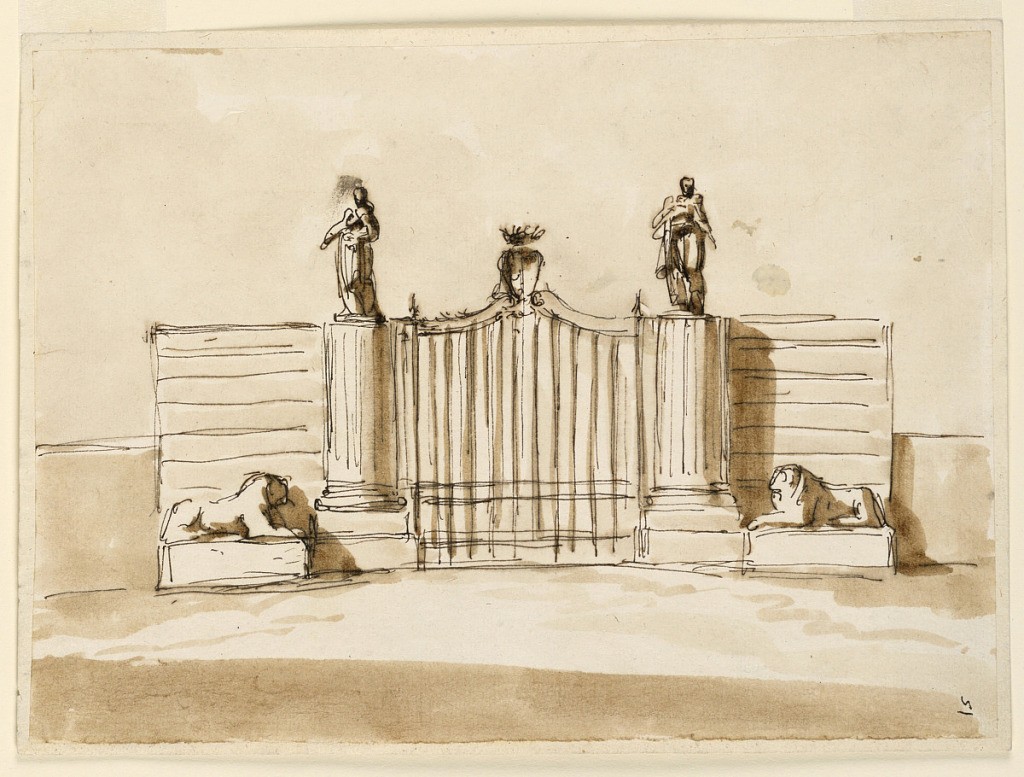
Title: Gateway
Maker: Giuseppe Barberi, Italian, 1746–1809
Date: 1789
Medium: Pen and brown ink, brush and brown wash on off-white laid paper, lined
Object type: Drawing
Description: The two-winged iron railing has on top an escutcheon. It is bordered by two fluted columns, without capitals, supporting statues, and by short pieces of the wall in the same height as the columns, without horizontal tallies. In front of them are crouching lions, upon pedestals, with the heads turned toward the entrance. Laterally are short pieces of the lower wall.